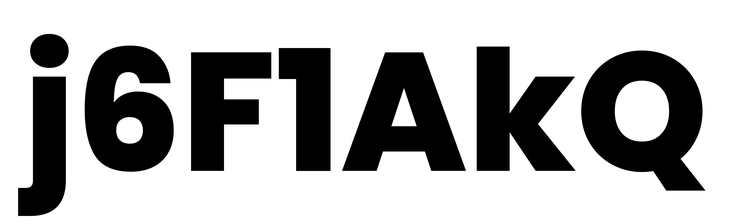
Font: Poppins-ExtraBold